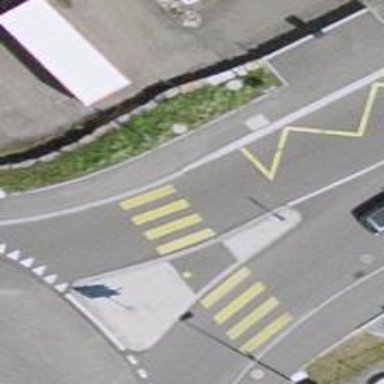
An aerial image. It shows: Unmarked zebra crossing with pedestrian island.